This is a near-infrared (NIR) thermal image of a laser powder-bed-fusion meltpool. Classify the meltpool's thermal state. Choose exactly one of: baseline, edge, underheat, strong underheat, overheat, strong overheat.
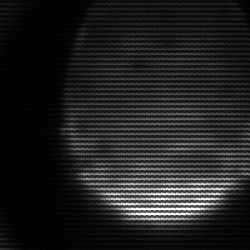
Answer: edge